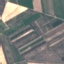
Land use / land cover: PermanentCrop